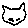
Label: cat